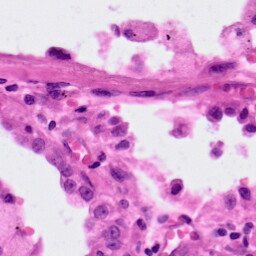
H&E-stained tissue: Lung